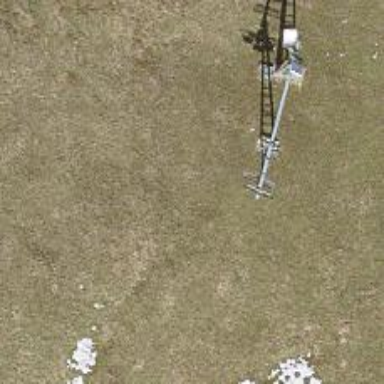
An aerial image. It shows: Pylon for aerialway.